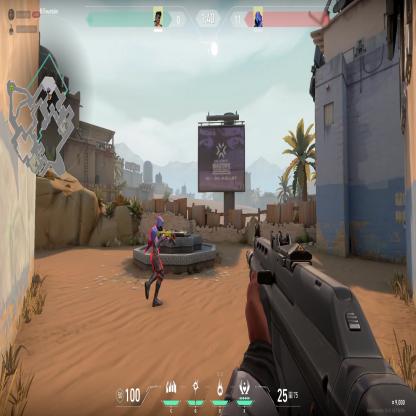
Label: enemy